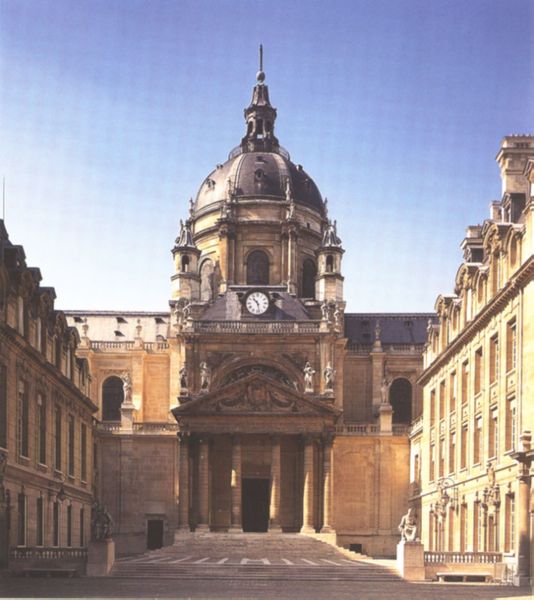
Titel: Église de la Sorbonne
Künstler: Jacques Lemercier
Standort: Paris, Sorbonne (EU - F - Ile-de-France)
Schlagwörter: blau, himmel, weiß, fenster, laterne, säule, säulen, dach, gebäude, stein, kirche, statue, giebel, farbe, hof, wolkenlos, kuppel, treppe, treppen, uhr, stufen, foto, eingang, türme, balustrade, dom, kathedrale, rom, girlanden, portal, skulpturen, statuen, schloß, wien, seitenflügel, 1780